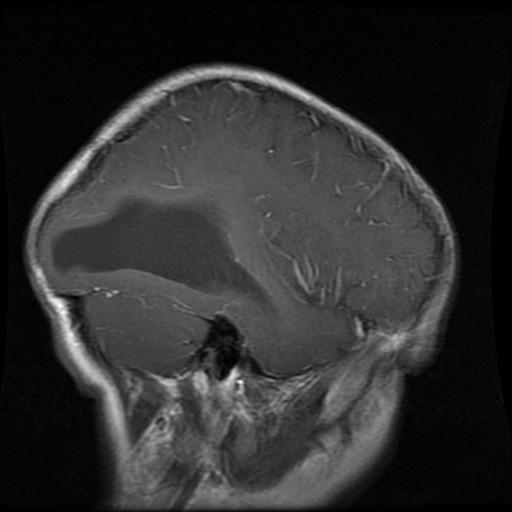
Label: glioma